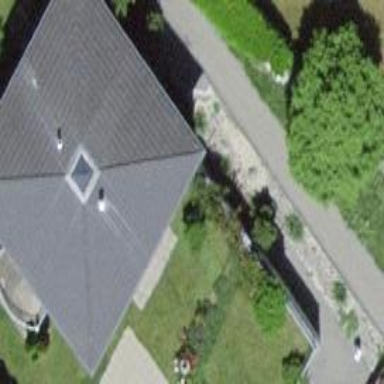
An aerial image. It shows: Detached building with hipped roof shape.